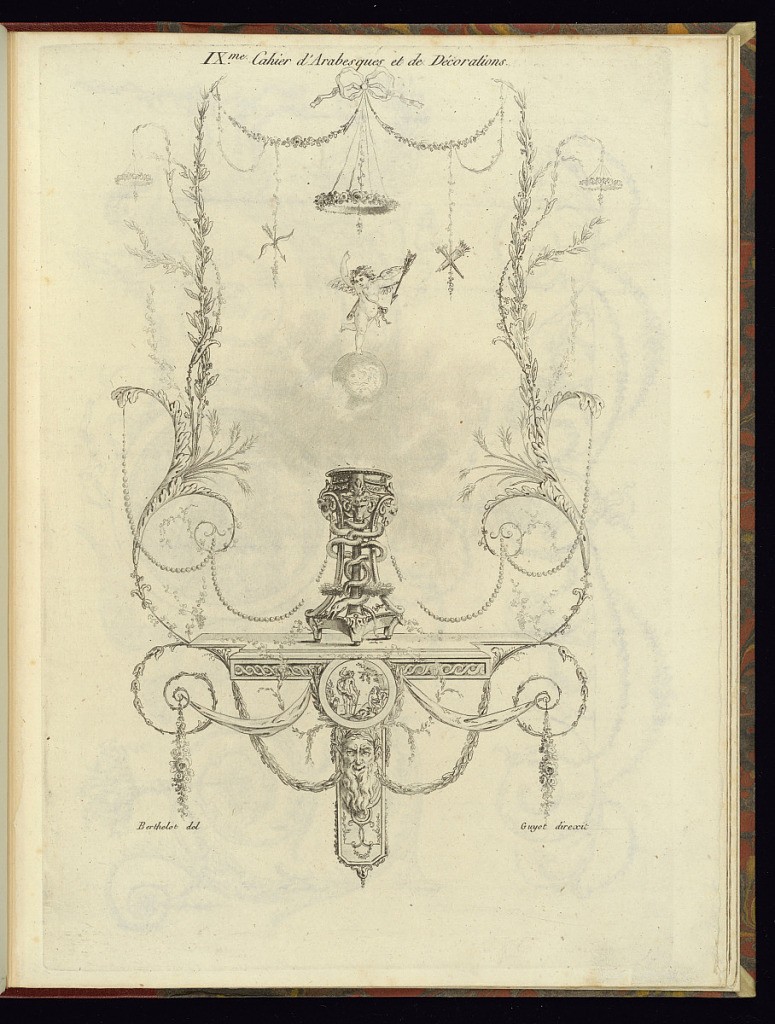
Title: Title Page
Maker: Berthelot, French, active late 18th century
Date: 1788
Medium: Etching and aquatint on laid paper
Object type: Print
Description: Title page for a series of arabesque ornament designs with neoclassical motifs. The title is lettered above an arabesque design featuring festoons of flowers and leaves, ribbons, olive branches, wheat, scrolling acanthus leaves, beads, fleurons, flowers, hanging bow and arrow, quiver of arrows and a torch. A winged putti holding an arrow, standing on a globe above an incense burner decorated with rams' heads and snakes, on a platform with a roundel in the center, and mask below. The plate is signed.